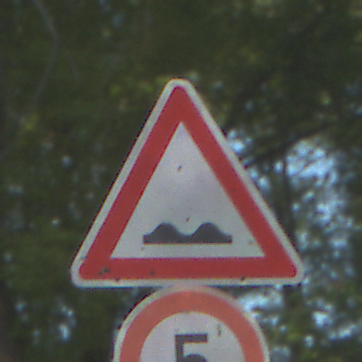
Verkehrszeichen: UnebeneFahrbahn
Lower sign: Geschwindigkeit5
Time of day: MorningAfternoon
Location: Outdoor (Nature)
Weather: PartlyCloudy
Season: NotSpecified
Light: Natural